Question: We have exposed a webservice deployed on a Tomcat instance which is behind the Load Balancer.
The Load-Balancer only allows the HTTPS traffic but the Jax-ws End-point points to the HTTP WSDL url instead of the HTTPS. When the Client access the Loadbalancer HTTPS URL it gets re-directed to HTTP and since the traffic is HTTP is blocked on LB, The client gets an error as WSDL is Inaccessible.
Is there any configuration in the sun-jaxws.xml or the webservice annotation to specify to tell the JAX-WS to expose the HTTPS url instead of HTTP.
Below is my Configuration:
'''
sun-jaxws.xml:
<?xml version="1.0" encoding="UTF-8"?>
<endpoints
xmlns='http://java.sun.com/xml/ns/jax-ws/ri/runtime'
version='2.0'>
<endpoint
name='/TestService'
implementation='com.test.service.TestServiceImpl'
url-pattern='/TestService' />
'''
'''
Annotation Config On WebService Impl class:
@WebService(serviceName="TestServiceImpl",
portName="TestService",
endpointInterface = "com.test.service.TestService",
targetNamespace="http://test.com"
)
@HandlerChain(file = "handlers.xml")
@MTOM
@XmlAccessorType(XmlAccessType.PROPERTY)
public class TestServiceImpl implements TestService{
//Implementation
}
'''

It would be great if some can point me in the right direction.
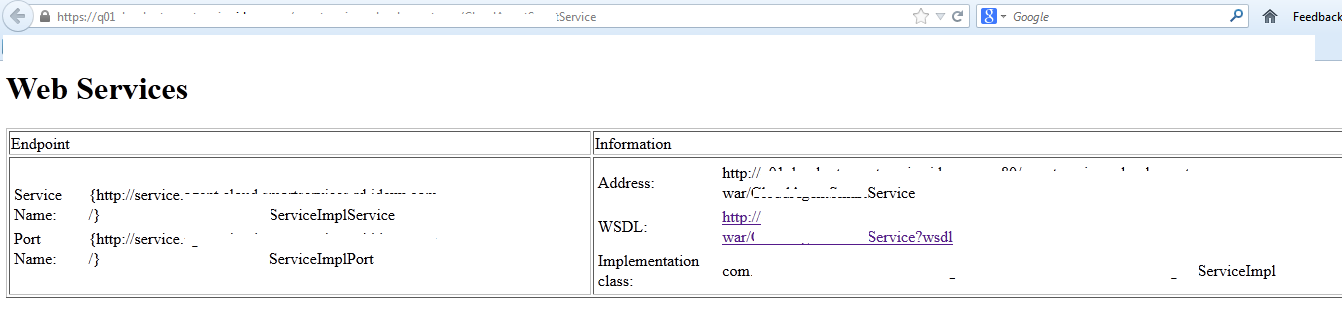
Answer: I wouldn't suggest that approach - much better option is to terminate SSL communication on the load balancer and have plain HTTP between the load balancer and your server (unless you also need to protect the traffic between the balancer and server, but I doubt it). Namely, you don't have to setup SSL on two places and have double headaches when something doesn't work as it should. Therefore, first try to configure load balancer that way. Additionally, you'll have to manually rewrite '<soap:address location="..">' tag in WSDL (add HTTPS address, of course) and generate WS client from .
If you still want to setup SSL on Tomcat, then you'll first have to setup keystore - your "database" of keys and certificates. There are many tutorials on Web how to do it, one is <URL>. Then, you need to change Tomcat's server.xml file by adding this snippet:
'''
<Connector port="8443" protocol="HTTP/1.1" SSLEnabled="true"
maxThreads="150" scheme="https" secure="true"
keystoreFile="<PATH-TO-KEYSTORE>" keystorePass="<YOUR-KEYSTORE-PASSWORD>"
clientAuth="false" sslProtocol="TLS"/>
'''
Finally, you need to specify that your Web service redirects all HTTP requests to HTTPS listener - but in web.xml file, not in sun-jaxws.xml:
'''
<user-data-constraint>
<transport-guarantee>CONFIDENTIAL</transport-guarantee>
</user-data-constraint>
'''
Restart Tomcat and that should do it.